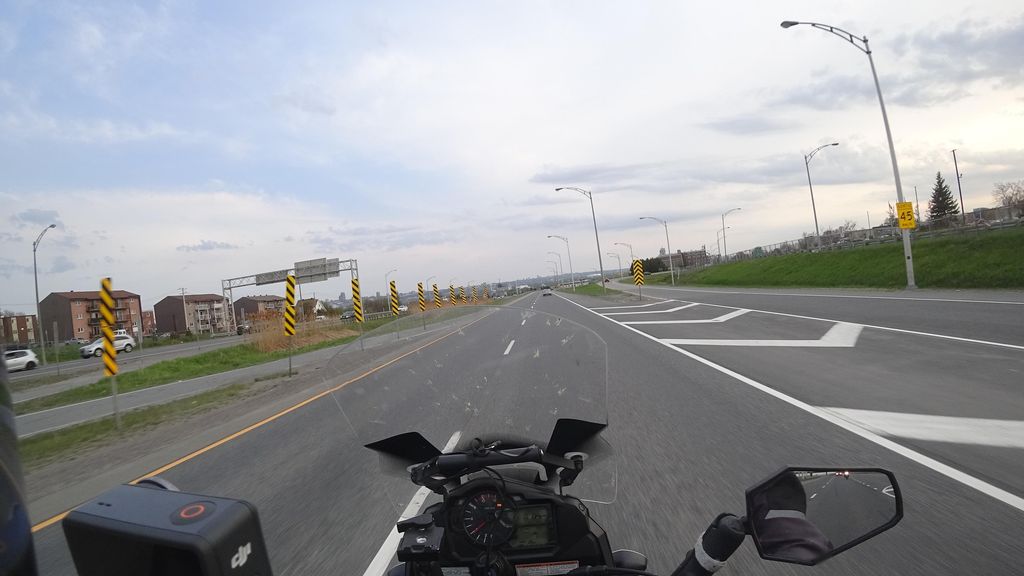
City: quebec_city